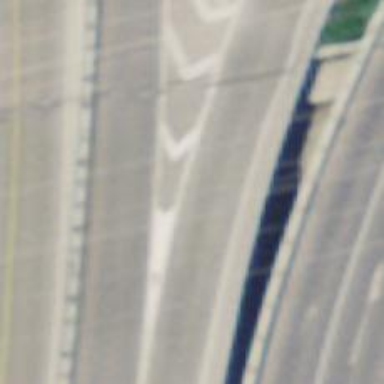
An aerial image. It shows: Track road passing through tunnel.